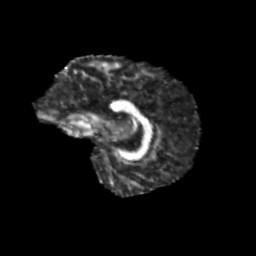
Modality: FA
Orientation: sagittal
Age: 11
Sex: male
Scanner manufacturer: siemens
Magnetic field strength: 3 T
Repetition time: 3.8 s
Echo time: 0.07 s